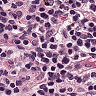
Metastatic tissue present: no